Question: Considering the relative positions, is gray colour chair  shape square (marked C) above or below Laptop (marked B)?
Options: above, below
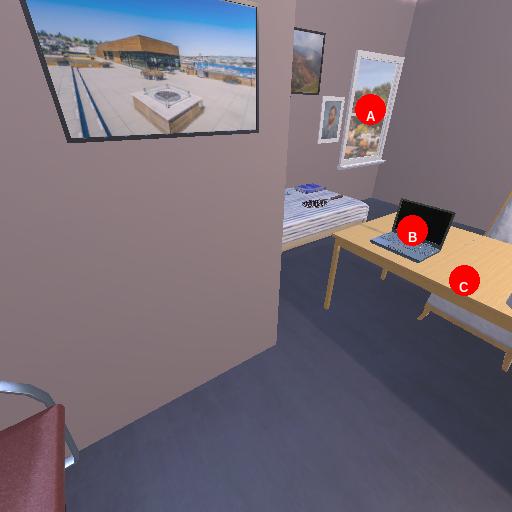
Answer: above